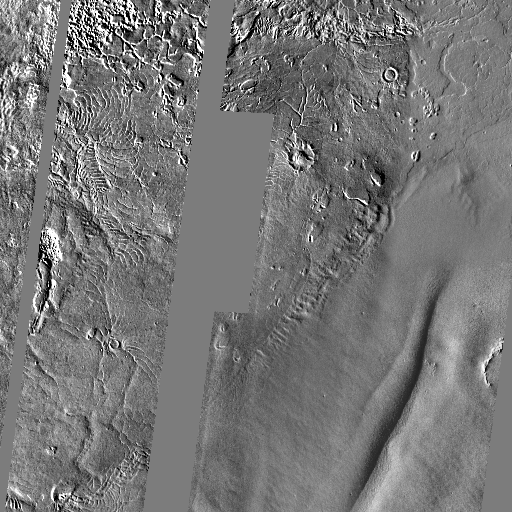
Crater classes present: Background, Other, Buried